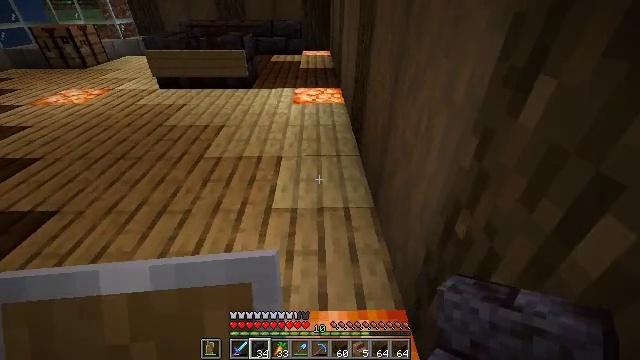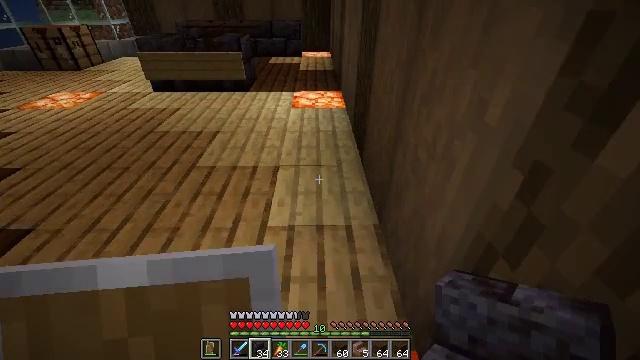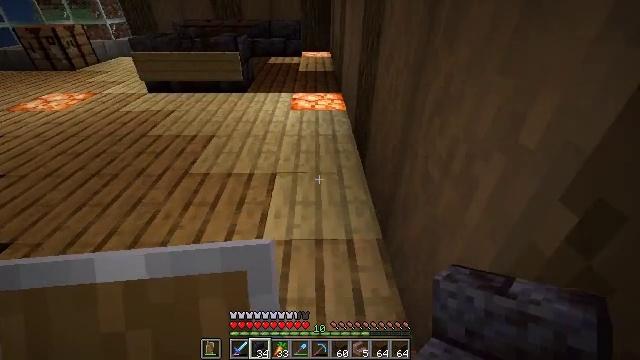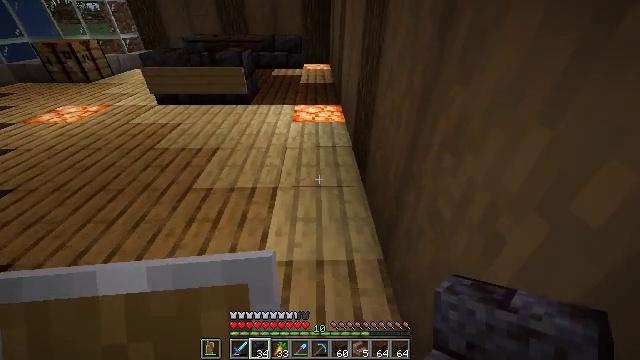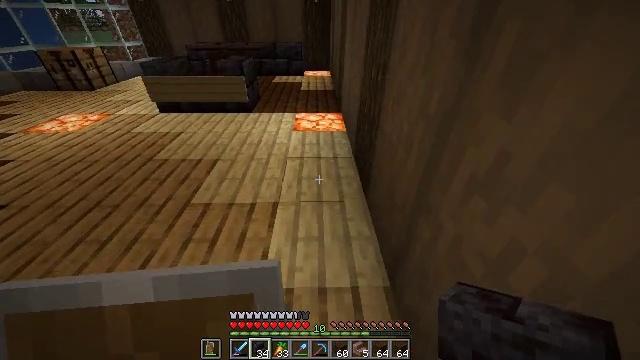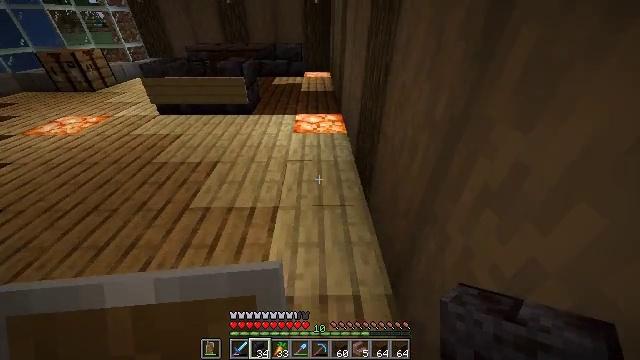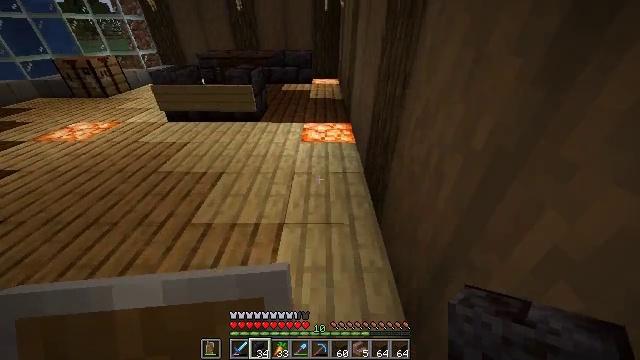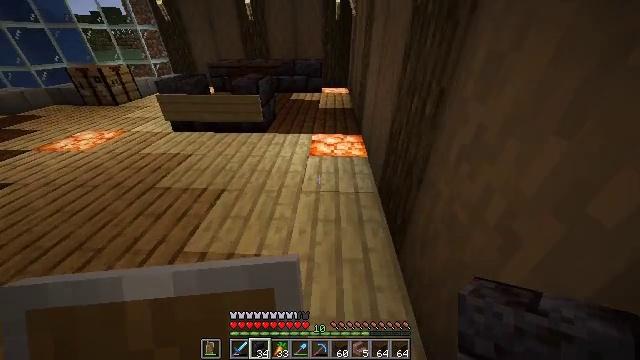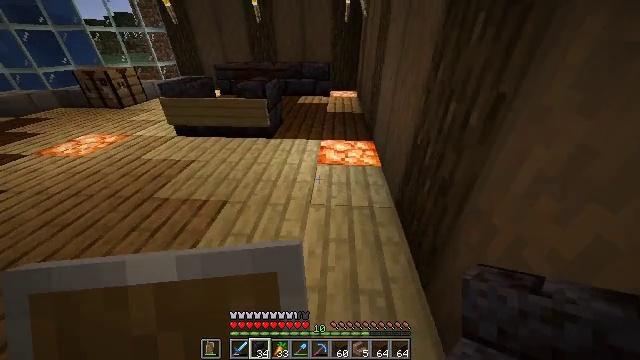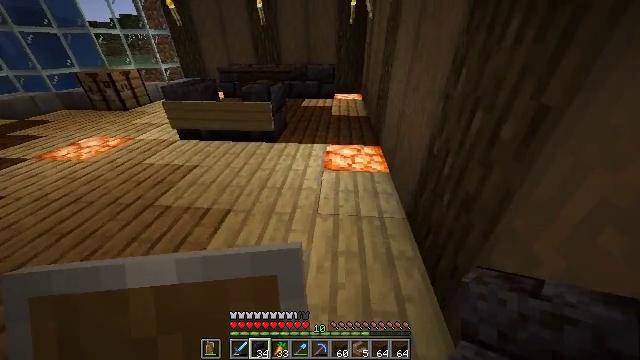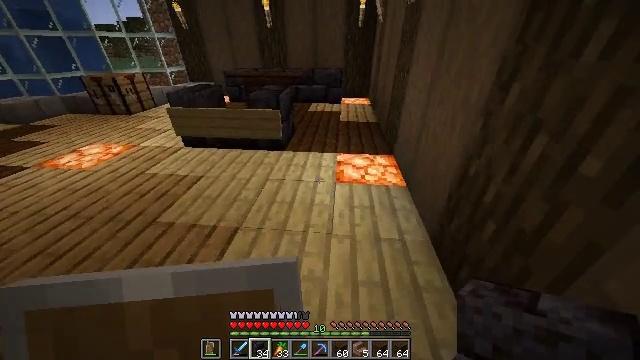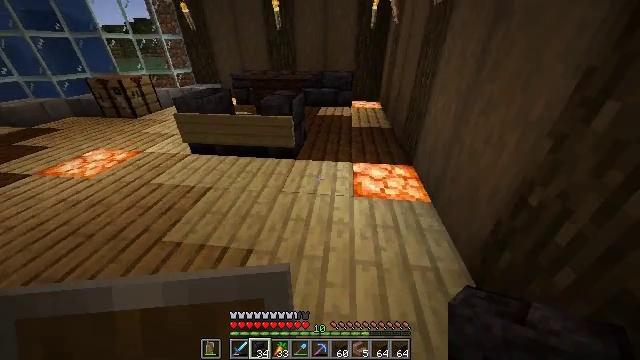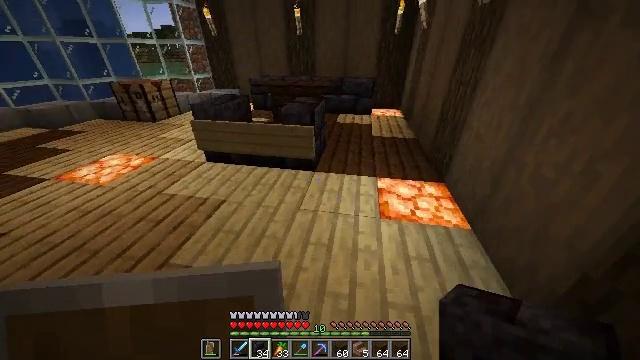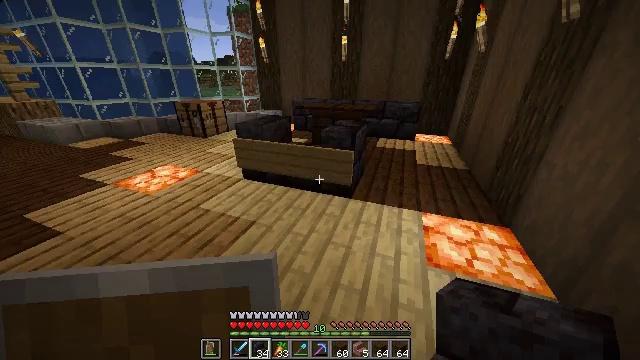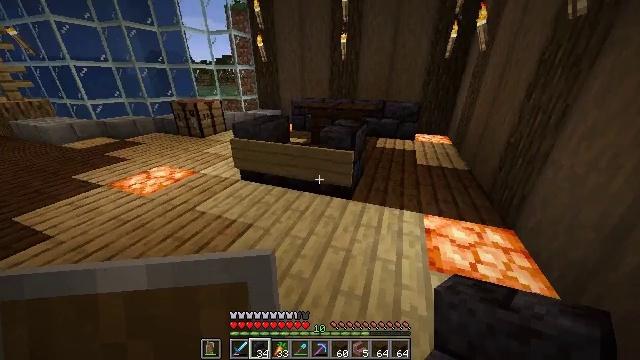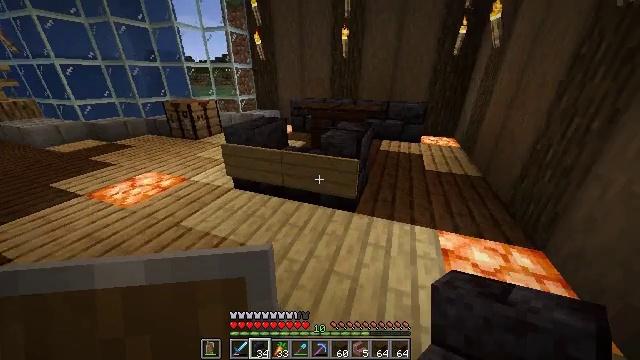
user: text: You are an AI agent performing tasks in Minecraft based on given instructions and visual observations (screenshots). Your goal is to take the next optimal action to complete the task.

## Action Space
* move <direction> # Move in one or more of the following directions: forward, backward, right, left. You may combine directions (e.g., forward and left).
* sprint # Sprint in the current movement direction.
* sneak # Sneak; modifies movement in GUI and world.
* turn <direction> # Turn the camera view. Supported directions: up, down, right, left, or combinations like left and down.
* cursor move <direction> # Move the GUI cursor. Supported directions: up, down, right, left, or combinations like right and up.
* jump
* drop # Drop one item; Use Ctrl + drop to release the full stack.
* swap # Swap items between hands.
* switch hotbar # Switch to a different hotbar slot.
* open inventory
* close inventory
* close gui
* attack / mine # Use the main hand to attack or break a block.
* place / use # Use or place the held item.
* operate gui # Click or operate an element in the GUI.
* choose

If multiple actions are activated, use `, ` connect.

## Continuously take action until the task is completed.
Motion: motion action
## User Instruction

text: Gather the polished blackstone brick stairs for re-use.
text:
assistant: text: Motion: no_op
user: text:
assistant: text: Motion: move forward
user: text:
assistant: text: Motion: move forward
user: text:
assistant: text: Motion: move forward
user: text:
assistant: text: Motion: move forward
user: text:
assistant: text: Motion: move forward, turn left
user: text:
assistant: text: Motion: move forward, turn left and up
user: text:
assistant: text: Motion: move forward and move left, turn left
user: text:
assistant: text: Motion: move forward and move left
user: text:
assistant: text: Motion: move forward and move left
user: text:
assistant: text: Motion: move forward and move left
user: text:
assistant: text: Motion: move forward, turn left and up
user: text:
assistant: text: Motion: move forward, turn left and up
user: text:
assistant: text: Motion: move forward
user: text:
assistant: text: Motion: move forward
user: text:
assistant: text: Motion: move forward
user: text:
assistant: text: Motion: move forward
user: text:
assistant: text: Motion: move forward and move right
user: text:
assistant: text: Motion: move right
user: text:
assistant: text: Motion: move right
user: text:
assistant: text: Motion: move right
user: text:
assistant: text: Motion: move forward and move right
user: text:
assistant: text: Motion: move forward and move right
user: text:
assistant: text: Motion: move forward and move right
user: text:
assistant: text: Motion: move right
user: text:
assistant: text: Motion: move right
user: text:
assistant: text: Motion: move forward and move right
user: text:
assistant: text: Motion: move forward and move right
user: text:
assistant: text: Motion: move right
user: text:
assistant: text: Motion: move right